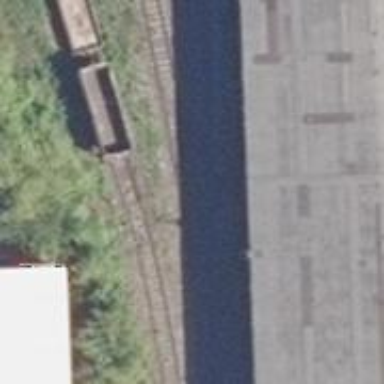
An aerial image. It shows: Railway switch.